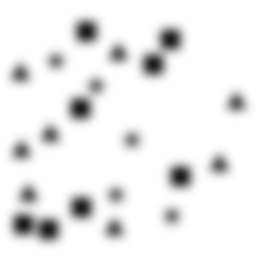
Squares: 8
Triangles: 8
Stars: 5
Total shapes: 21